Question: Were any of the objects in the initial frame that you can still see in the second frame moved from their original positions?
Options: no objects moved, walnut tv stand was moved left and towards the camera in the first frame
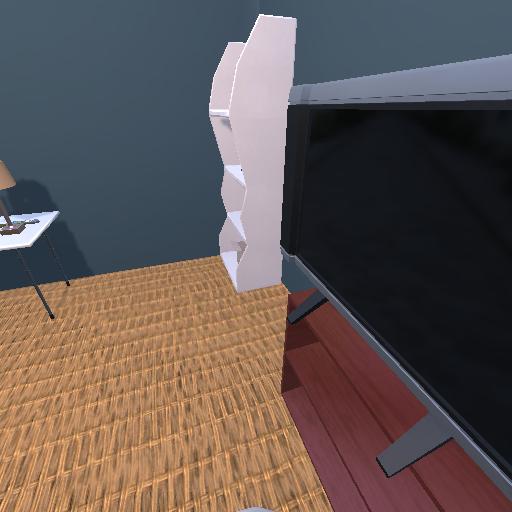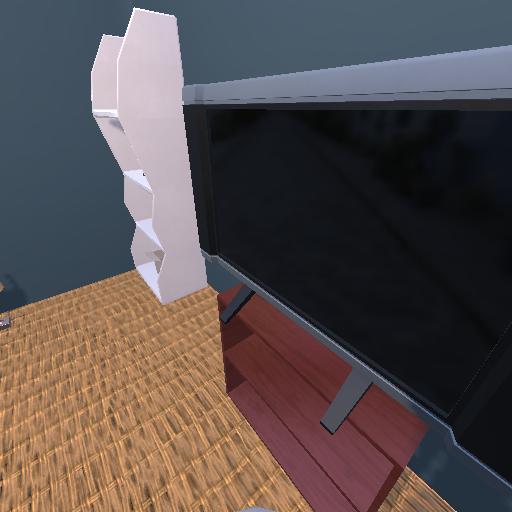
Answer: no objects moved